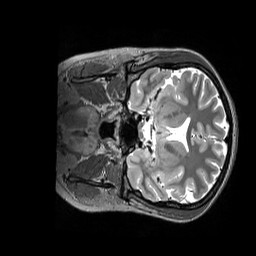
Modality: T2w
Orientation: coronal
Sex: female
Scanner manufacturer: siemens
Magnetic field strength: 3 T
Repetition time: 3.2 s
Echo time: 0.409 s